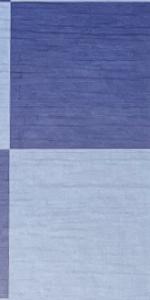
Label: Empty